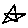
Label: star